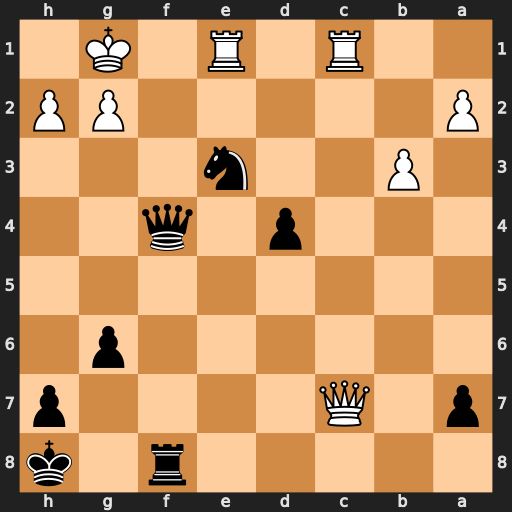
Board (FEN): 5r1k/p1Q4p/6p1/8/3p1q2/1P2n3/P5PP/2R1R1K1
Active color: b
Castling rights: -
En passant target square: -
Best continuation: Qf2+ Kh1 Qxg2#